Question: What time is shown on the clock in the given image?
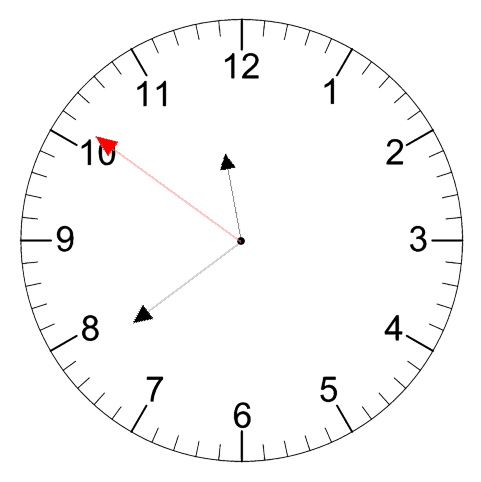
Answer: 11:38:51